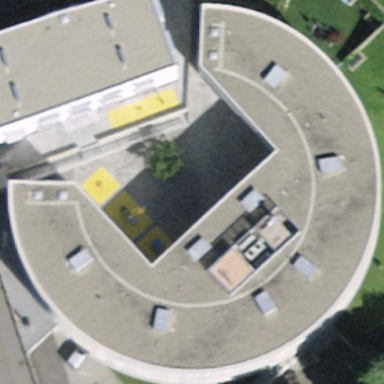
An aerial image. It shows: Hospital building.